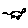
Label: cat